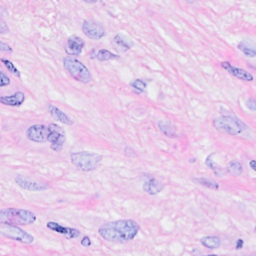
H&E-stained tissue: Breast